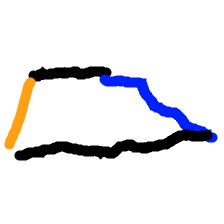
Shape: trapezoid